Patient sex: F
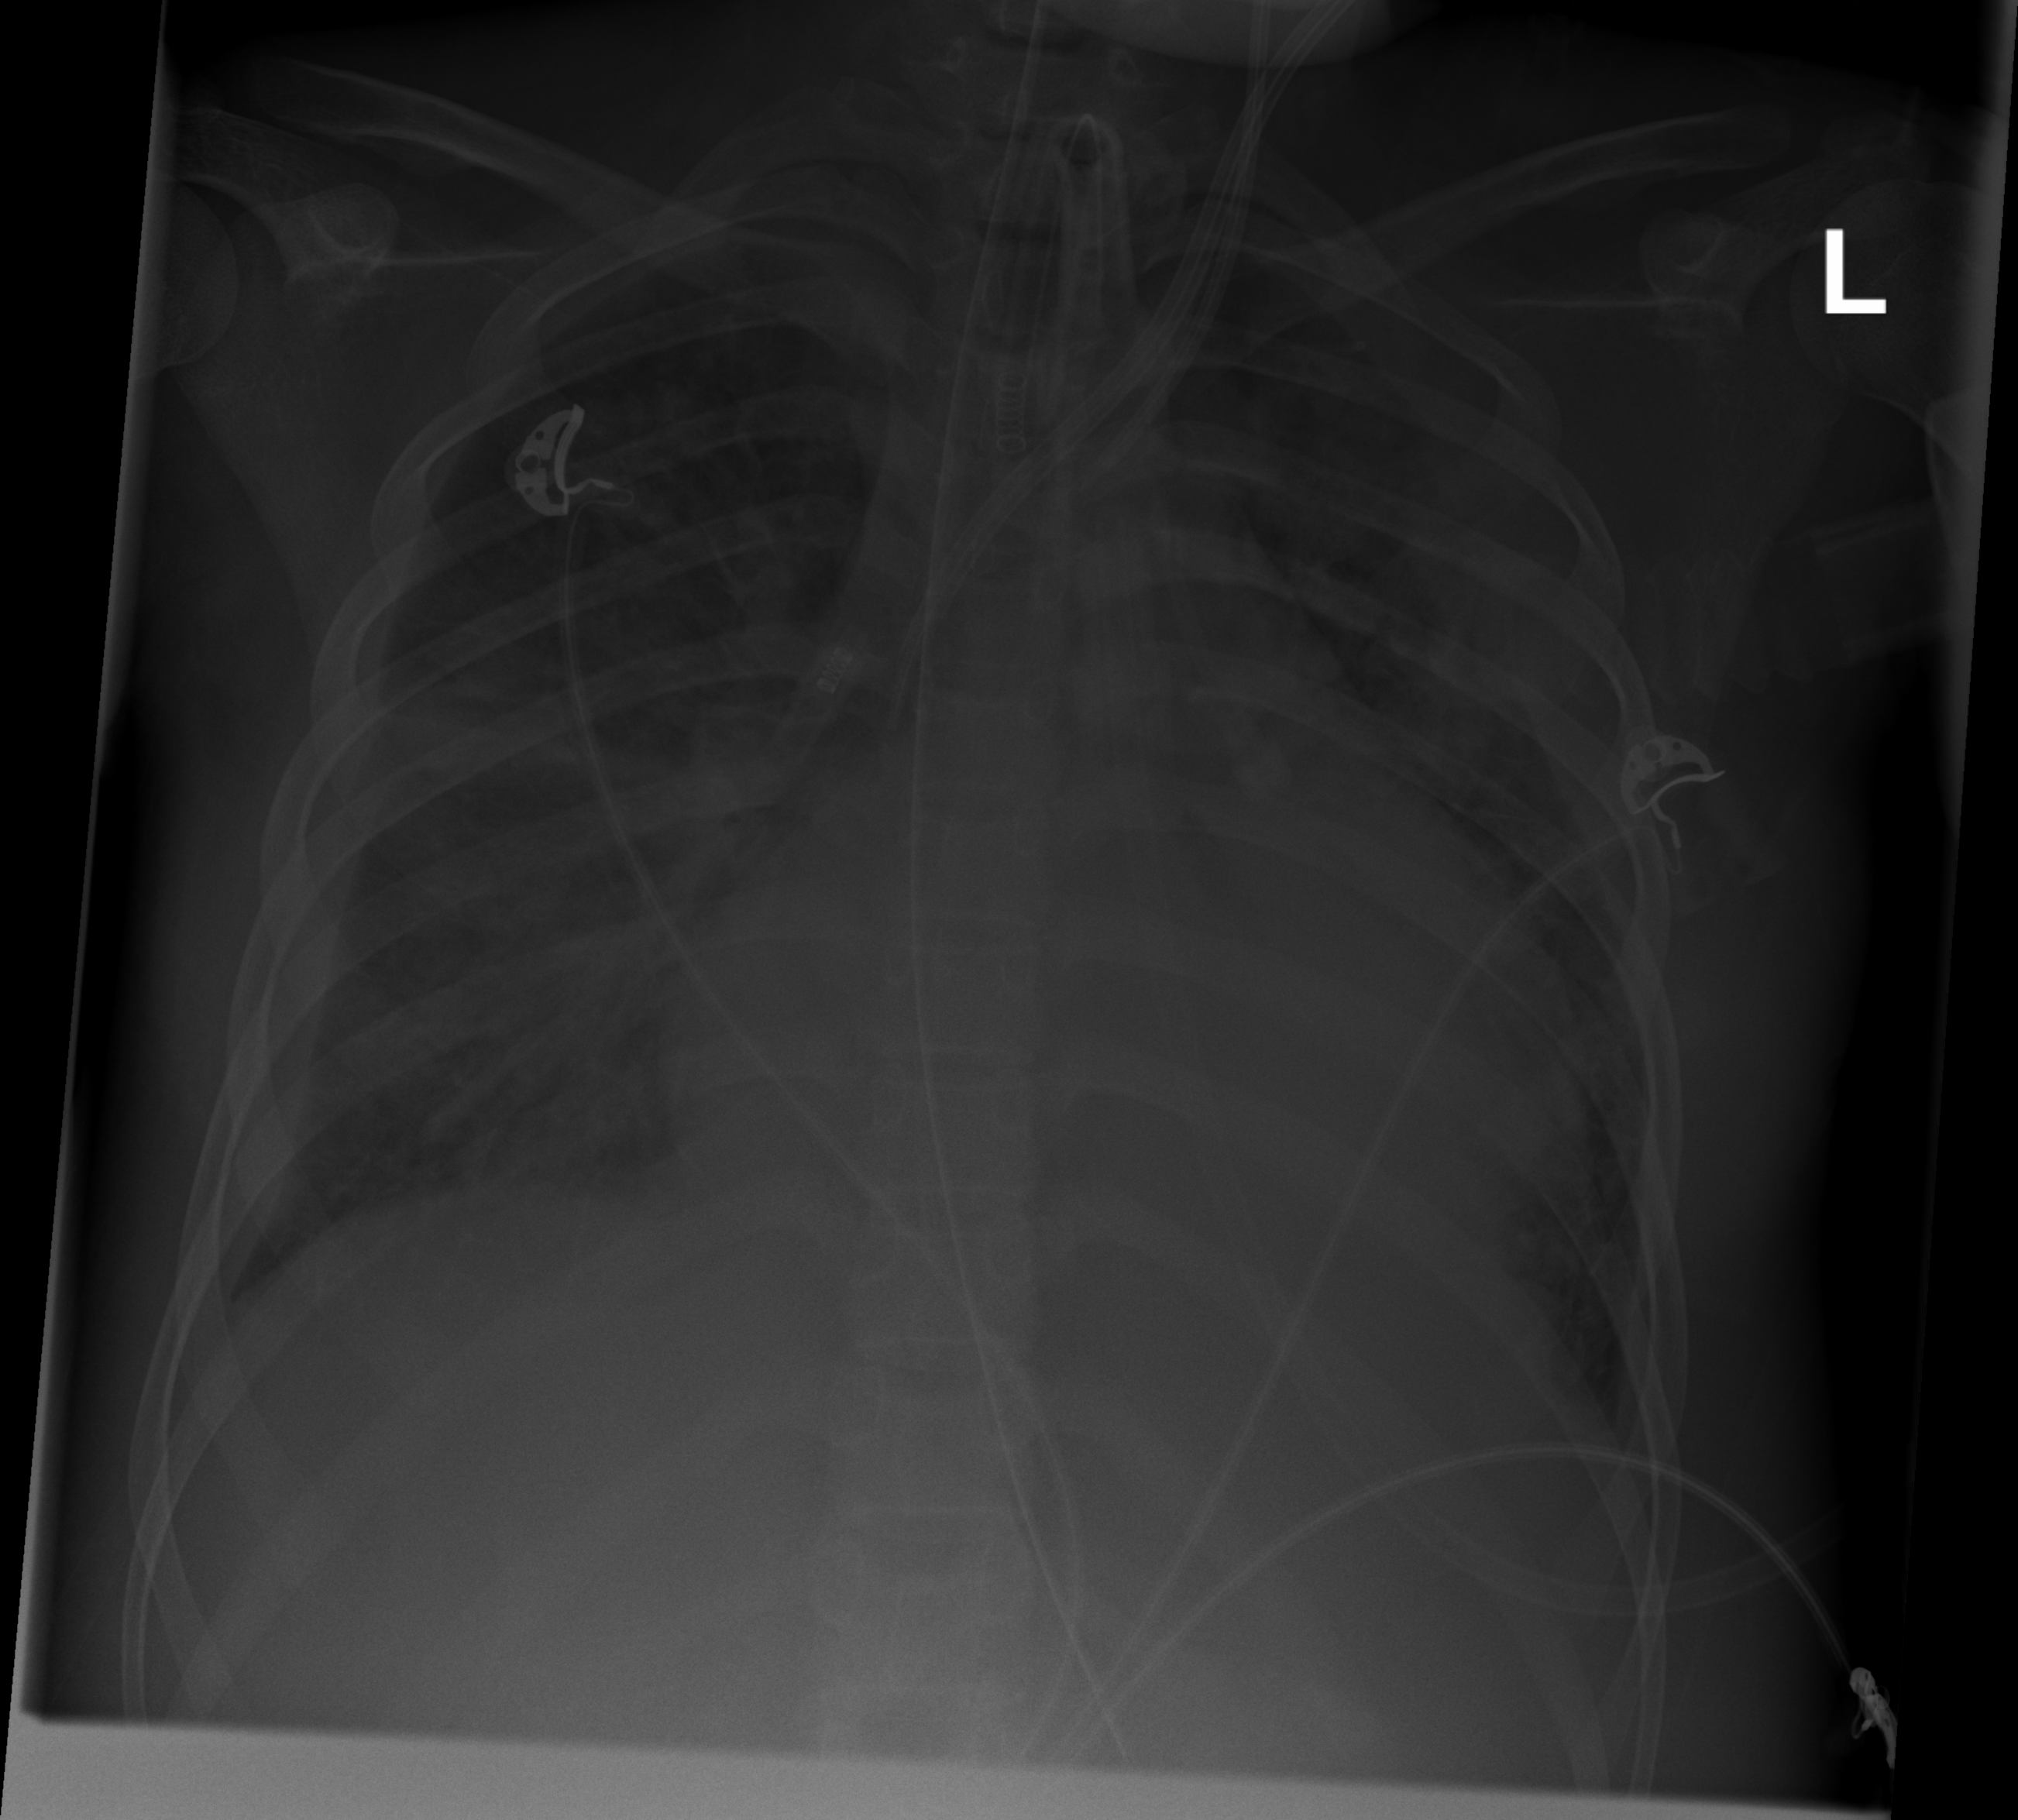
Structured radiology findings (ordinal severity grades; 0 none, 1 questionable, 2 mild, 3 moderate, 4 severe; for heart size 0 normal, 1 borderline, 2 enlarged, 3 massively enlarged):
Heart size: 3
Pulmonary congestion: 3
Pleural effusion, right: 2
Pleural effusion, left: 2
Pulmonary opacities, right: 4
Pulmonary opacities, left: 4
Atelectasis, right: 0
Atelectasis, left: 2